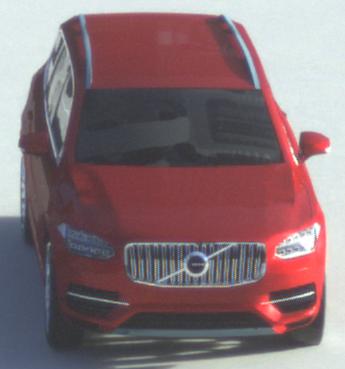
Make: Volvo
Model: XC90 B5
Detailed model: XC90 (L)
Model produced from: 2019/08
Model produced until: 2020/04
Doors: 5
Color: red
Road condition: dry road
Daytime: morning or afternoon
Contrast: medium contrast